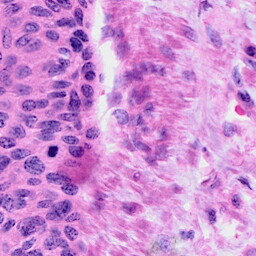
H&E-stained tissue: Cervix